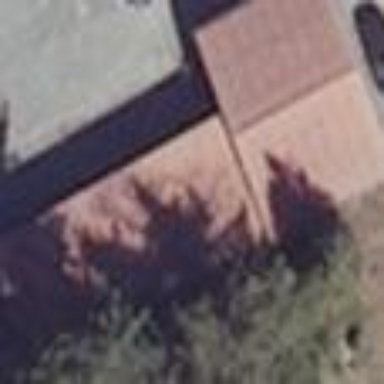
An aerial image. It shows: Shed building.